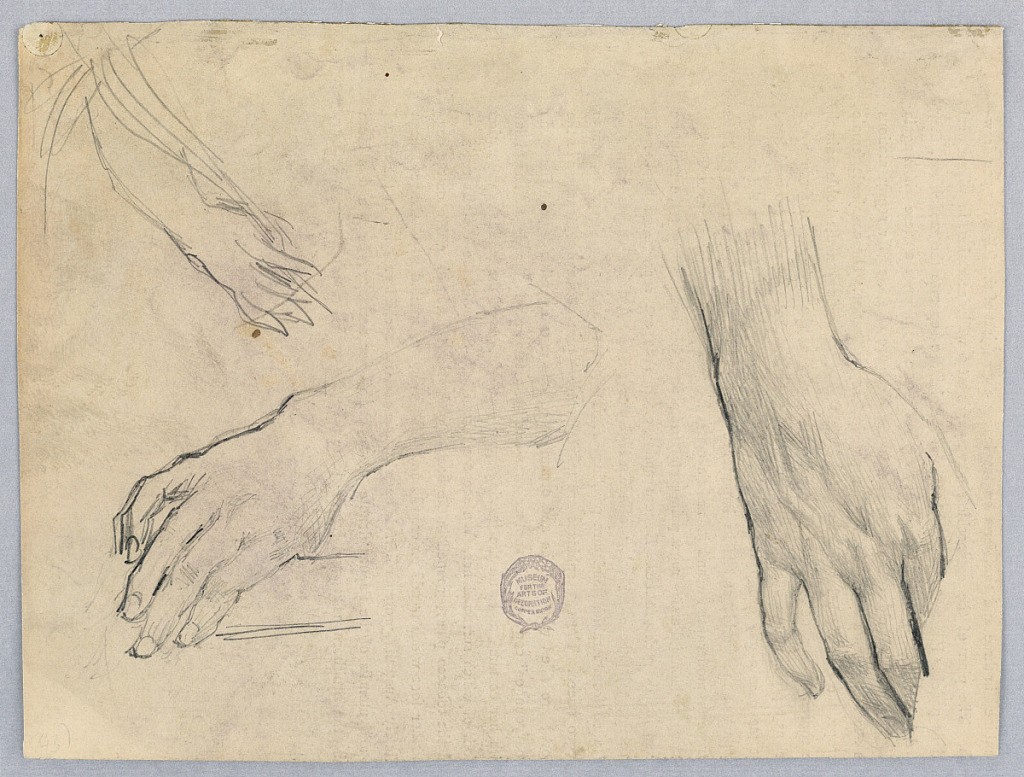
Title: Studies of Hands
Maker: Francis Augustus Lathrop, American, 1849–1909
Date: ca. 1895
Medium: Graphite on paper
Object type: Drawing
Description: Three hands and lower arms shown; one at right is shaded.